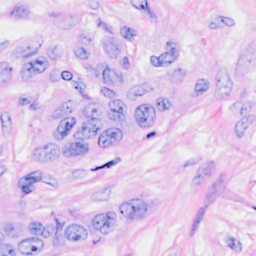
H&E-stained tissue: Breast